Question: After looking at existing answers, as well as other online tutorials, I still can't figure out how to position text over an image upon hover. Here is an example of what the image would look like when the cursor hovers over the image:

My current code is as follows:
'''
.project {
display: flex;
flex-direction: column;
justify-content: center;
align-items: center;
}
.project img {
margin-top: 3em;
width: 27em;
height: 25em;
position: relative;
}
.project img:hover .project p, .project img:hover .project h4 {
opacity: 1;
}
.project p, .project h4 {
background: rgba(0,0,0,0.5);
color: white;
height: 25em;
width: 27em;
position: absolute;
top: 0;
left: 0;
opacity: 0;
}
'''
'''
<div id="project_section">
<div class="container">
<div class="row">
<h2>PROJECTS</h2>
<div class="col-sm-6 project">
<img src="https://www.planwallpaper.com/static/images/desktop-year-of-the-tiger-images-wallpaper.jpg" alt="">
<h4>Name</h4>
<p>Put some information here...</p>
</div>
<div class="col-sm-6 project">
<img src="https://cdn.pixabay.com/photo/2016/03/28/12/35/cat-1285634_960_720.png" alt="">
<h4>Namep</h4>
<p>Put some information here...</p>
</div>
</div>
</div>
</div>
'''
In its current state, the text does not appear at all when hovering over the image. What am I missing?
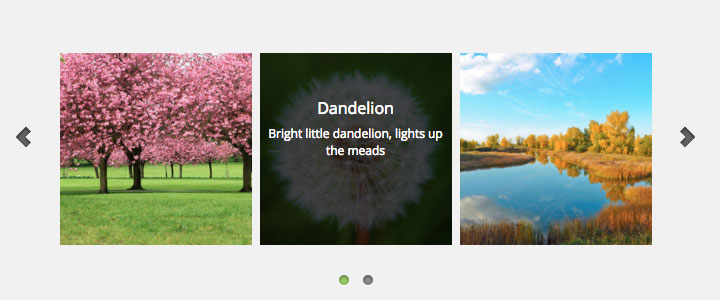
Answer: The key is not to position the element 'on hover' - but to positiion it how you want it, and display it - on hover / either with JavaScript - or opacity and CSS etc.
<URL>
markup
'''
<div class="parent">
<div class="child">
<span>stuff</span>
</div>
</div>
'''
styles
'''
.parent {
position: relative; /* define context for absolutly positioned children */
width: 200px;
height: 200px;
background: red;
}
.child {
position: absolute; /* position based on boundery created by nearest relative ancestor */
top: 50%;
left: 50%;
transform: translate(-50%, -50%);
background: white;
}
'''
Now with hover... (same markup)
<URL>
'''
.parent {
position: relative; /* define context for absolutly positioned children */
width: 200px;
height: 200px;
background: red;
}
.parent:after {
content: ''; /* :after has to have a content... but you don't want one */
position: absolute;
top: 0;
right: 0;
bottom: 0;
left: 0;
width: 100%;
height: 100%;
background: rgba(0,0,0,0);
transition: 1s;
}
.parent:hover:after {
background: rgba(0,0,0,.5);
}
.parent:hover .child {
opacity: 1;
}
.child {
position: absolute;
top: 50%;
left: 50%;
transform: translate(-50%, -50%);
z-index: 5; /* only works when position is defined */
/* think of a stack of paper... this element is now 5 higher than the bottom */
color: white;
opacity: 0;
transition: .5s;
}
'''